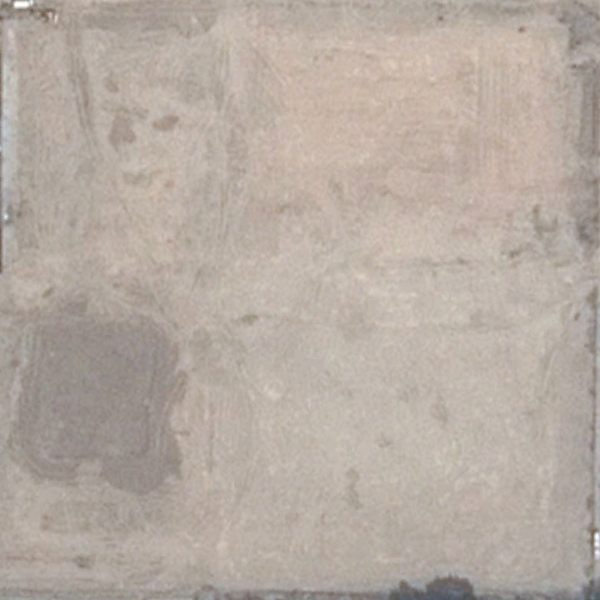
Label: BareLand